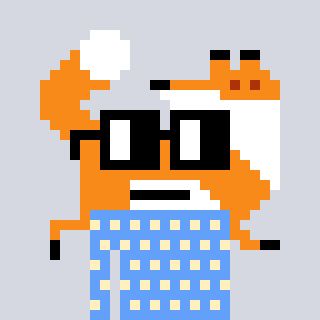
a pixel art character with square black glasses, a fox-shaped head and a blue-colored body on a cool background